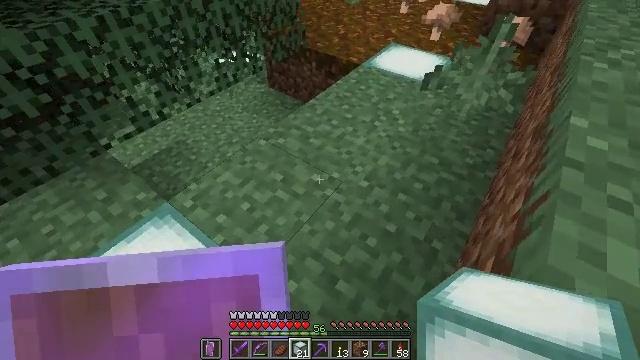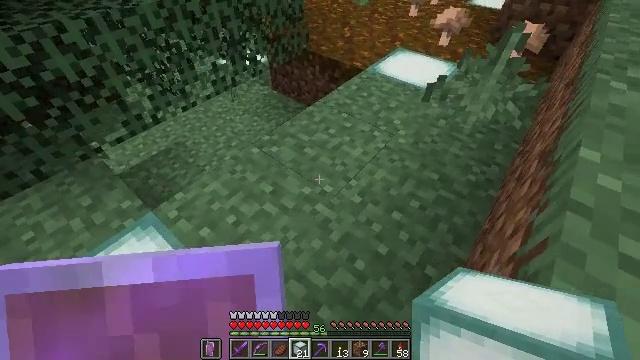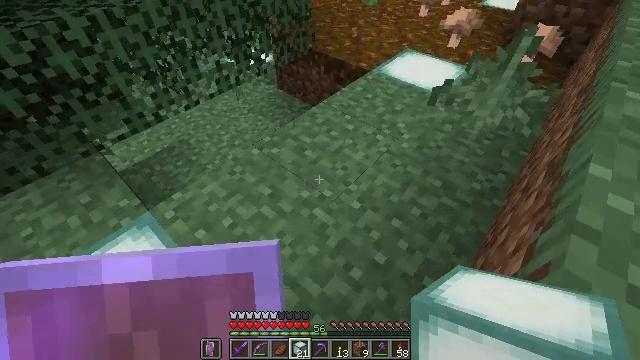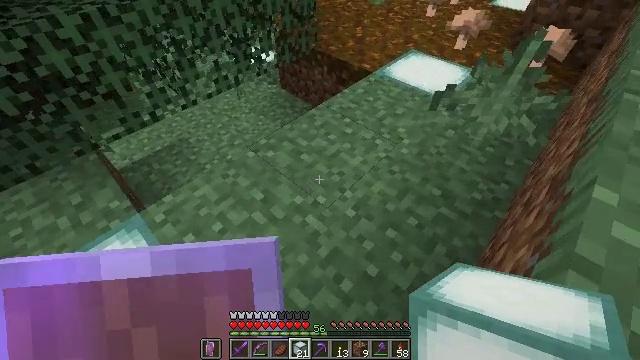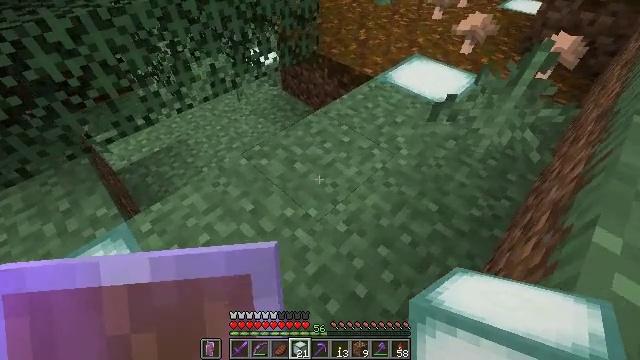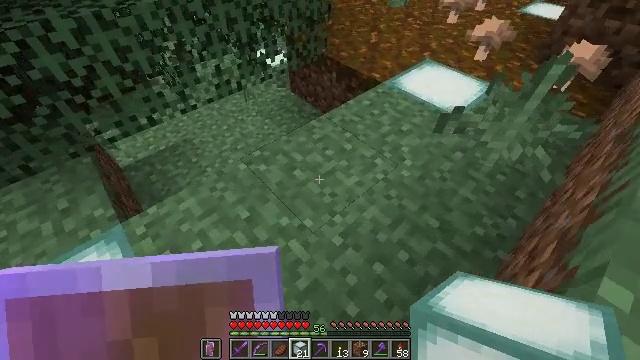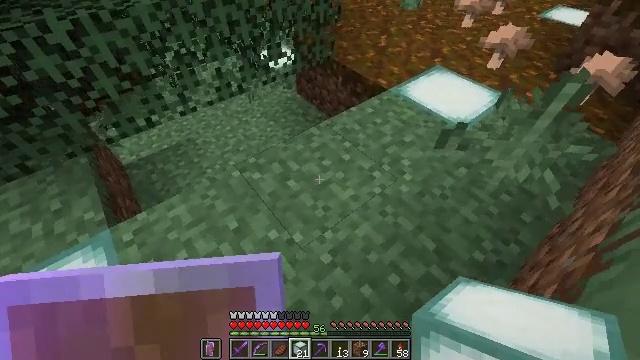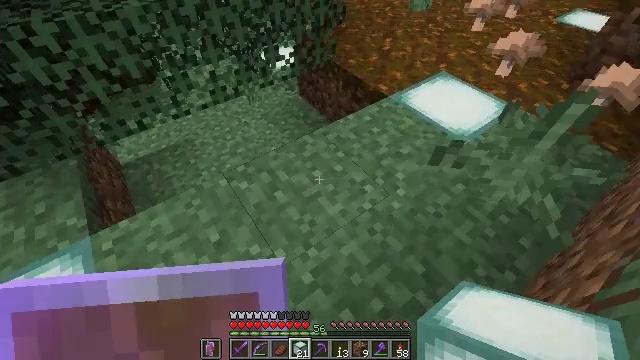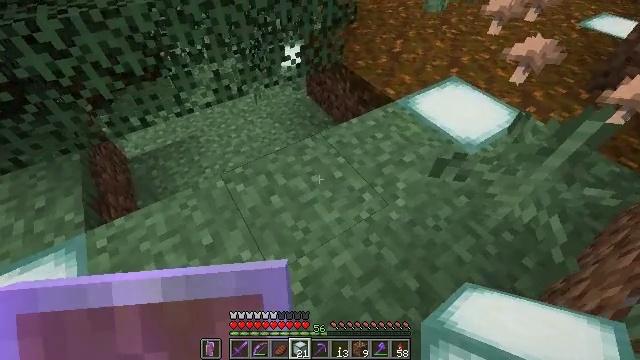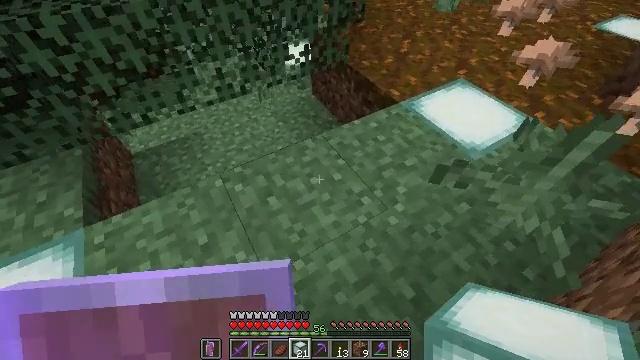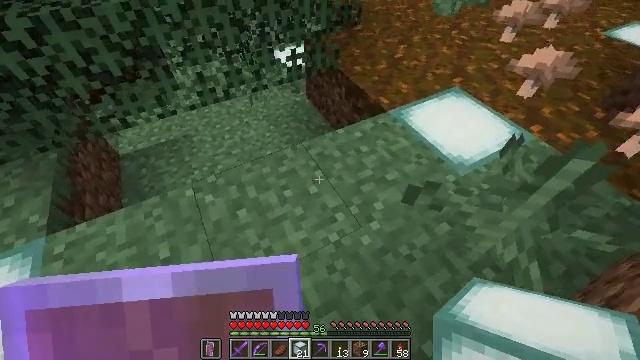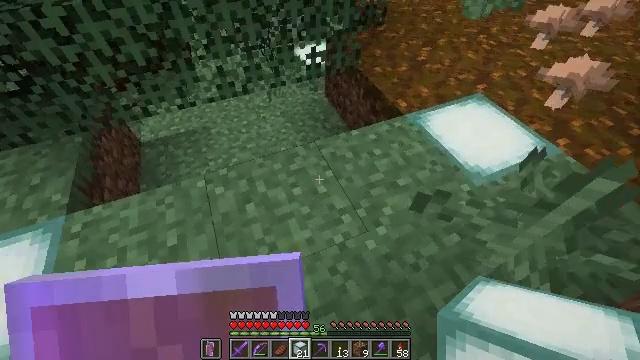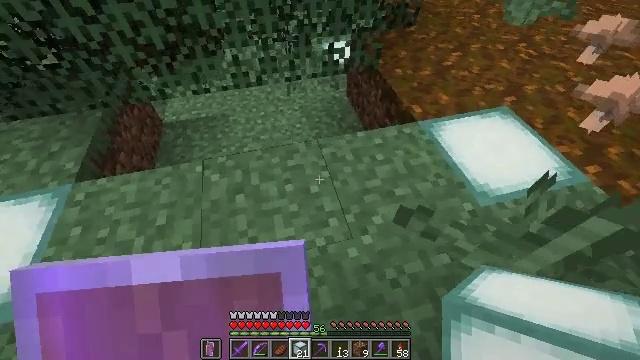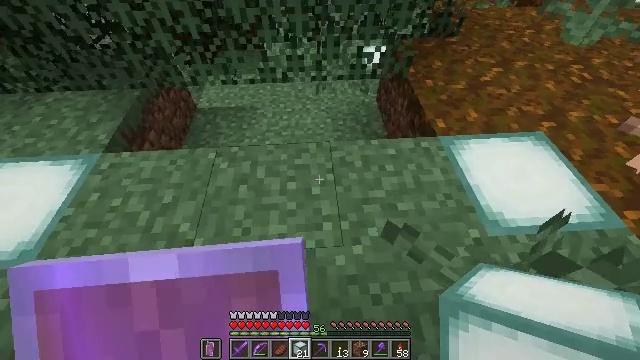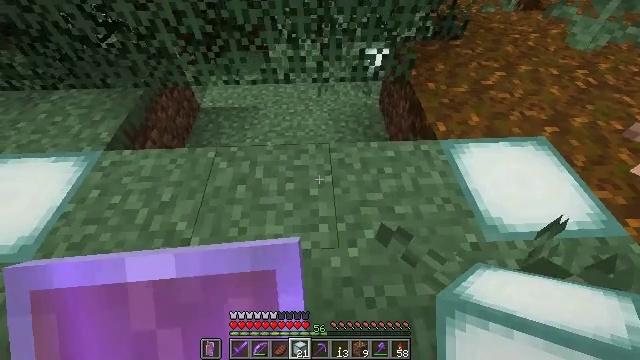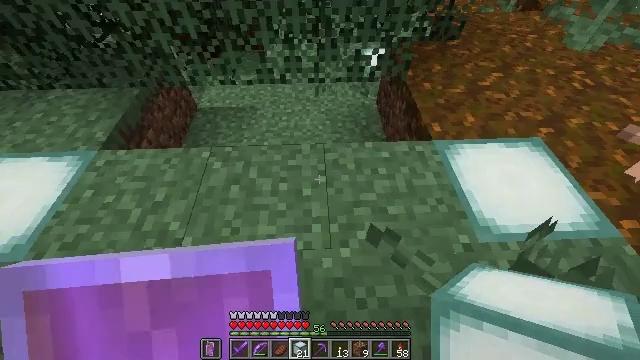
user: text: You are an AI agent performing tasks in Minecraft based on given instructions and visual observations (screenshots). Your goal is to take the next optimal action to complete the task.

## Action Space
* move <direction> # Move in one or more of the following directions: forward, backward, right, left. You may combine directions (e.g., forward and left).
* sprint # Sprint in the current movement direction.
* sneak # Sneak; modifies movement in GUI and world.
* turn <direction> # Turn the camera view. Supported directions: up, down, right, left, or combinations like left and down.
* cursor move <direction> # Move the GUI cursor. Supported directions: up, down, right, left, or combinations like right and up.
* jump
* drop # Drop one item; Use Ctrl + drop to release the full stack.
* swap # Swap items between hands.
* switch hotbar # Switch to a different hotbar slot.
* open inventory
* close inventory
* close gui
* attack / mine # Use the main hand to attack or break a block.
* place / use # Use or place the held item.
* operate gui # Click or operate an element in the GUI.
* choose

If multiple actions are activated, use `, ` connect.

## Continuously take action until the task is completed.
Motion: motion action
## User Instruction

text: Collect the sea lantern for its light.
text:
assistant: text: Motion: move right, turn left
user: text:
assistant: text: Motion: move right, turn left
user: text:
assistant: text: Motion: move right, turn left
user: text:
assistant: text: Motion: move right, turn left
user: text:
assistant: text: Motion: move right, turn left
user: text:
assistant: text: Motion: move right, turn left
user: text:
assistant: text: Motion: move right, turn left
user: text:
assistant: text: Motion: move right, turn left
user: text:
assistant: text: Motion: move right, turn left
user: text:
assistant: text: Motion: move right, turn left
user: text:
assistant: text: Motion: move right, turn left
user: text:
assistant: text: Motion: move right, turn left
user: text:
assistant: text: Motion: turn left
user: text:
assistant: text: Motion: turn left
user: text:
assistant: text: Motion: no_op
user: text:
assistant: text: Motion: no_op
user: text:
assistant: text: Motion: no_op
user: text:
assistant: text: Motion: no_op
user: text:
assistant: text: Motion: no_op
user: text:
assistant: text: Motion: no_op
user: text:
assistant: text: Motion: turn left and up
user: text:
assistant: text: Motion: turn left and up
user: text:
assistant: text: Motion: turn left and up
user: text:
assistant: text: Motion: turn left and up
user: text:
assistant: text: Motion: turn left and up
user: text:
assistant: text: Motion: turn left
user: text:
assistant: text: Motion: turn left
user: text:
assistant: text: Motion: no_op
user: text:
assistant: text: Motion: no_op
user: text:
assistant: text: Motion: no_op